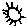
Label: sun